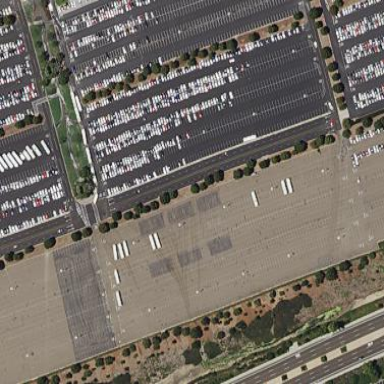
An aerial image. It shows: Parking area with surface.